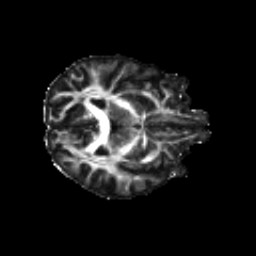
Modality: FA
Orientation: axial
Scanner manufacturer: siemens
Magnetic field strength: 3 T
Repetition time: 4.16 s
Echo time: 0.0806 s